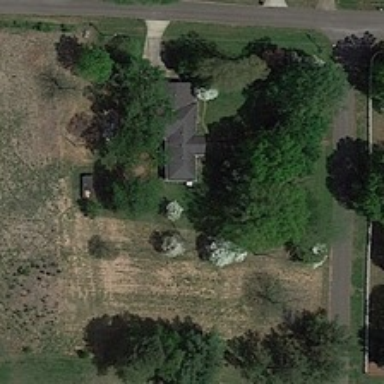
A building surrounded by several green trees is near a road .